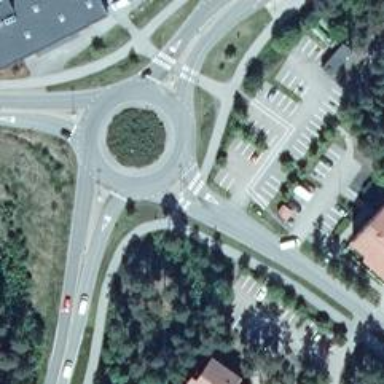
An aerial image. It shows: Crossing on asphalt cycleway.